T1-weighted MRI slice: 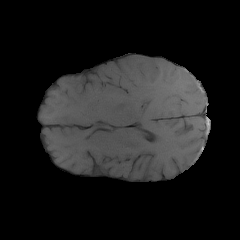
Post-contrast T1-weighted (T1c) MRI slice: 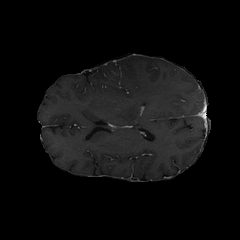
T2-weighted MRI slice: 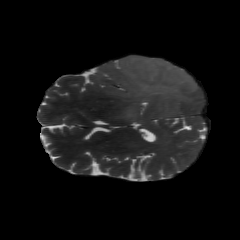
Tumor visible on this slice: yes